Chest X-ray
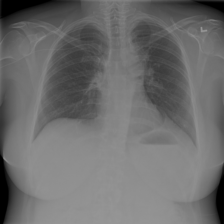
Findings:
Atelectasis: negative
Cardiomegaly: negative
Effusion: negative
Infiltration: negative
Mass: negative
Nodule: negative
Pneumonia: negative
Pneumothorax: negative
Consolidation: negative
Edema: negative
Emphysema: negative
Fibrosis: negative
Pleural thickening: negative
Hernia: negative